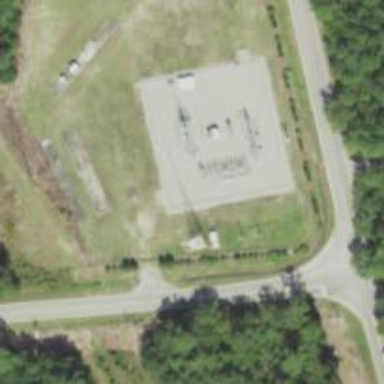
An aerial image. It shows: Distribution power substation secured by fence.